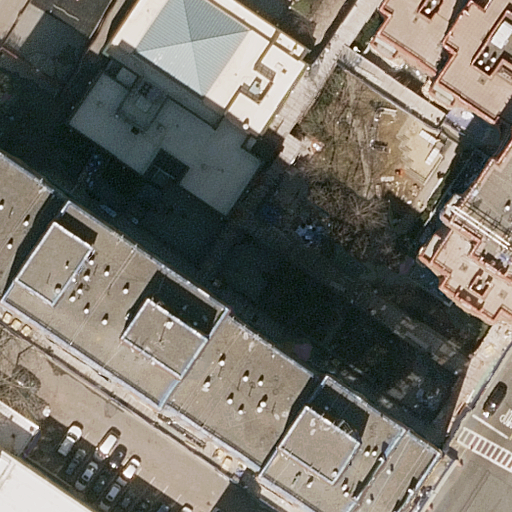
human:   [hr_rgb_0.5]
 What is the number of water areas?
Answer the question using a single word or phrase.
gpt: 0

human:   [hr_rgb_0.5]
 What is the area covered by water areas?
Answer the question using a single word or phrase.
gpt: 0m2

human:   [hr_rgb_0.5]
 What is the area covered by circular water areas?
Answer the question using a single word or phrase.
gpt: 0m2

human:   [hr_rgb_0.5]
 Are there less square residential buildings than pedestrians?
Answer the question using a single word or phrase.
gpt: yes

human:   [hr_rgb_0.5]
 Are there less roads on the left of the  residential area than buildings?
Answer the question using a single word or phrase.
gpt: no

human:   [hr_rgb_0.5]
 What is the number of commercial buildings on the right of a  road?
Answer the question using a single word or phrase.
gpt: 0

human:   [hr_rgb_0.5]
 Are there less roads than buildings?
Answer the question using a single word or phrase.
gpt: no

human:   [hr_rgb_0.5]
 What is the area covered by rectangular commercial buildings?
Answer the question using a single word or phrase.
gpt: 0m2

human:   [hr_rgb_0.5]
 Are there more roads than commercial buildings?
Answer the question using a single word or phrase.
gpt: yes

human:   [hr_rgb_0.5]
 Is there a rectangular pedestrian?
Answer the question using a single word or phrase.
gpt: no

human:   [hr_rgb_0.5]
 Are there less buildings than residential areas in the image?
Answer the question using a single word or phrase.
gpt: no

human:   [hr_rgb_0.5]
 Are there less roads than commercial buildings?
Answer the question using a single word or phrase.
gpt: no

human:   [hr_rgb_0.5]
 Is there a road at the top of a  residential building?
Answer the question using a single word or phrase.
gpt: yes

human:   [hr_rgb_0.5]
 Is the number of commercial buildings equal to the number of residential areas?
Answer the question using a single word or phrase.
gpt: no

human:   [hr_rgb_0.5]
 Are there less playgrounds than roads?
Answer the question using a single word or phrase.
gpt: yes

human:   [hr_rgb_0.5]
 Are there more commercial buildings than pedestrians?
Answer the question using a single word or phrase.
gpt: no

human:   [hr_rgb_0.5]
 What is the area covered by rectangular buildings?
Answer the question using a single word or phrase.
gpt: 86m2

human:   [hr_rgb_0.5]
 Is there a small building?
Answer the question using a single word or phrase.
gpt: yes

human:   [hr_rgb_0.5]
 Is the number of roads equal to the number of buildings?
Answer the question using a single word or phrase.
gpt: no

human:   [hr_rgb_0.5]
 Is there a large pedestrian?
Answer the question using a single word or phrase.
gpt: yes

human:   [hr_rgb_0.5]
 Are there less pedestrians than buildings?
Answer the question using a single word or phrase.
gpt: yes

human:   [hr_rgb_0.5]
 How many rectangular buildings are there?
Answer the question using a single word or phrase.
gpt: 1

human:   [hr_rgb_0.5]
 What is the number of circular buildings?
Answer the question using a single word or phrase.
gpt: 0

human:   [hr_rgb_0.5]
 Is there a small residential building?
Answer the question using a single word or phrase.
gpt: yes

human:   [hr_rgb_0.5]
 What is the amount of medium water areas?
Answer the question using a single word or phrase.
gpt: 0

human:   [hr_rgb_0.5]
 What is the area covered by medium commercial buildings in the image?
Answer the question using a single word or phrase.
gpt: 0m2

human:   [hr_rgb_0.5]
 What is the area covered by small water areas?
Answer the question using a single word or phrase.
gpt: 0m2

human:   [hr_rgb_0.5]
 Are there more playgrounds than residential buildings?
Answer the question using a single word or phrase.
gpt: no

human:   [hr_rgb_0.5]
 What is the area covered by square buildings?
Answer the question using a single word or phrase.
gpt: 0m2

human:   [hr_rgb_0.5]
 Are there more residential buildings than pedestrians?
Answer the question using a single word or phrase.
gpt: yes

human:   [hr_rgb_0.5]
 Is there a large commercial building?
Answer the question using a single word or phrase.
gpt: no

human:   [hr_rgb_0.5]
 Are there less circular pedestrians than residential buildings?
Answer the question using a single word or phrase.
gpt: yes

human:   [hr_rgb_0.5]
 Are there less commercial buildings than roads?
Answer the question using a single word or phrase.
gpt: yes

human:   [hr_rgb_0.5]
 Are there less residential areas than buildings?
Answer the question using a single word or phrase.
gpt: yes

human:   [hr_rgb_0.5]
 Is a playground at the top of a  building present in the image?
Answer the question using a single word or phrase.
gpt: yes

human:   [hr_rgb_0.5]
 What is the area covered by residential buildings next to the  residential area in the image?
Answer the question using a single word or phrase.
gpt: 1639m2